Field crop: maize
Growth stage: 2
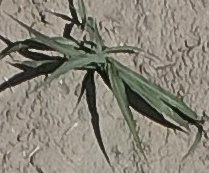
Species: sorghum